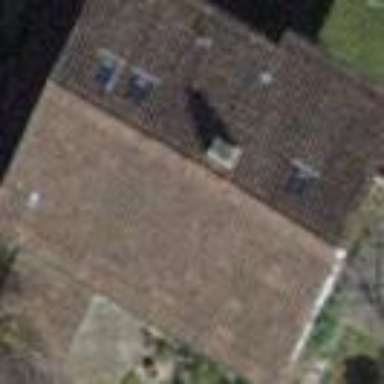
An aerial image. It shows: Gabled roofed house.